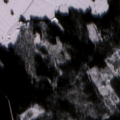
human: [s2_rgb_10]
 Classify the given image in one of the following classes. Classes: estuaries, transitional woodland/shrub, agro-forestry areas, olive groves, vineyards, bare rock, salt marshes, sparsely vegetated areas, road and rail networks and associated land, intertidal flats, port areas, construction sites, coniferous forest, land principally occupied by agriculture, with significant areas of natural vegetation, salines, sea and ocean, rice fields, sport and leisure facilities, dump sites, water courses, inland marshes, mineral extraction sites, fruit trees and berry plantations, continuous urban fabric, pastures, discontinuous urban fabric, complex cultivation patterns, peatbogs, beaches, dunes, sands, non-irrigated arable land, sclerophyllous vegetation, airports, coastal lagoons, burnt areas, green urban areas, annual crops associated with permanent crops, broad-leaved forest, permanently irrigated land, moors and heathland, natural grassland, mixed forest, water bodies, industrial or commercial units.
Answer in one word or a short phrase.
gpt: non-irrigated arable land, coniferous forest, mixed forest